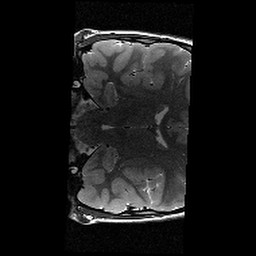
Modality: T2w
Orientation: coronal
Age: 13
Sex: male
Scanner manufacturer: siemens
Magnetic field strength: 3 T
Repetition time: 8.46 s
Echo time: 0.067 s